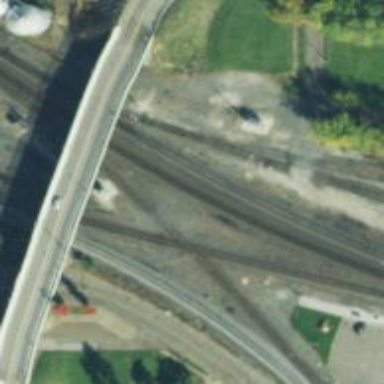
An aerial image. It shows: Railway track.